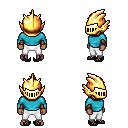
a pixel art fantasy rpg character, male body template, human, dark skin, teal long-sleeve shirt, white pants, red mohawk hairstyle, gold helm, cloth bracers, ghillies, four views (front, back, left, right), 2x2 character sprite sheet, small pixel art, hard edges, no anti-aliasing